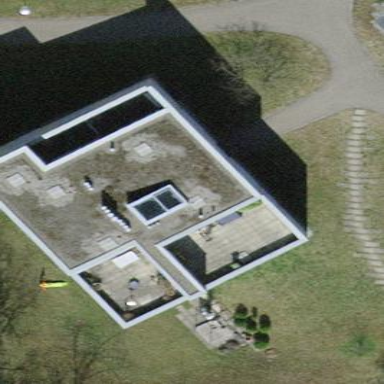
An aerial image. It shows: Flat-roofed building.